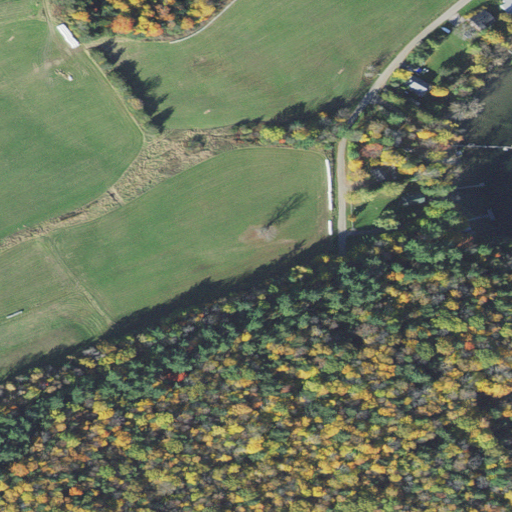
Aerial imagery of cape in Vermont named Thompsons Point containing pasture, evergreen forest, mixed forest, deciduous forest, open development, open water, and low intensity development